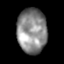
Tissue: lung
Cell type: Epithelial cells
Senescence score: 0.1769
Nuclear area (px): 1302
Mean DAPI intensity: 137.836